Question: I have a simpe one to many relationshipim my JSON and would like to map this into Objects (NOT Core Data entities). Mapping the poducts is working fine. But every product has an array of tracks that is not mapped.
This is the JSON:

Here is the code:
Product.h
'''
#import <Foundation/Foundation.h>
@interface Product : NSObject
@property (nonatomic, strong) NSString* productid;
@property (nonatomic, strong) NSString* title;
@property (nonatomic, strong) NSString* artist;
//...
@property (nonatomic, strong) NSMutableArray *tracks;
'''
Track.h
'''
#import <Foundation/Foundation.h>
@interface Track : NSObject
@property (nonatomic, strong) NSString *artist;
@property (nonatomic, strong) NSString *title;
@property (nonatomic, strong) NSString *mixversion;
'''
Here the code to request the JSON and map the response to Objects
'''
/// Create Mappers for Product and Track
RKObjectMapping *mappingForProduct = [RKObjectMapping mappingForClass:[Product class]];
[mappingForProduct addAttributeMappingsFromArray:@[@"productid", @"title", @"tracks"]];
RKObjectMapping *mappingForTrack = [RKObjectMapping mappingForClass:[Track class]];
[mappingForTrack addAttributeMappingsFromArray:@[@"artist",@"title",@"mixversion"]];
/// assign relationship product-track
[mappingForProduct addRelationshipMappingWithSourceKeyPath:@"tracks" mapping:mappingForTrack];
/// setup responseDescriptor
NSString *key_path = @"products";
RKResponseDescriptor *responseDescriptor = [RKResponseDescriptor responseDescriptorWithMapping:mappingForProduct
pathPattern:nil
keyPath:key_path
statusCodes:RKStatusCodeIndexSetForClass(RKStatusCodeClassSuccessful)];
/// Create Manager, connect responseDescriptor and execute
RKObjectManager *manager = [RKObjectManager managerWithBaseURL:[NSURL URLWithString:@"myRequestString"]];
[manager addResponseDescriptor:responseDescriptor];
[manager getObject:nil path:@"" parameters:nil
success:^(RKObjectRequestOperation *operation, RKMappingResult *mappingResult)
{
self.productsArray = [NSMutableArray arrayWithArray:mappingResult.array];
}
failure:^(RKObjectRequestOperation *operation, NSError *error)
{
NSLog(@"Error: %@", error);
}
'''
This gives an assertion error:
'''
*** Assertion failure in -[RKObjectMapping addPropertyMapping:], /Users/.../Pods/RestKit/Code/ObjectMapping/RKObjectMapping.m:235
'''
The magic should happen in this line:
'''
[mappingForProduct addRelationshipMappingWithSourceKeyPath:@"tracks" mapping:mappingForTrack];
'''
... but for some reason it doesn't.
I've searched quite some sources on SO and the documentation, tried quite some combinations of keypath changed, but nothing will give the required result. A lots of the availble sample code is regarding older versions of RestKit or deals with Core Data. I just want to get mapped objects, no Core Data entities.
Thanks in advance for any hint.
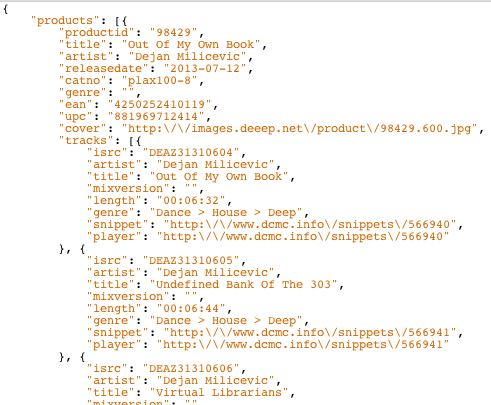
Answer: You're just trying to add a mapping for 'tracks' twice. It should be a relationship mapping, not an attribute mapping. Change the 'mappingForProduct' to:
'''
[mappingForProduct addAttributeMappingsFromArray:@[@"productid", @"title"]];
'''
And the cause of the exception should be removed.